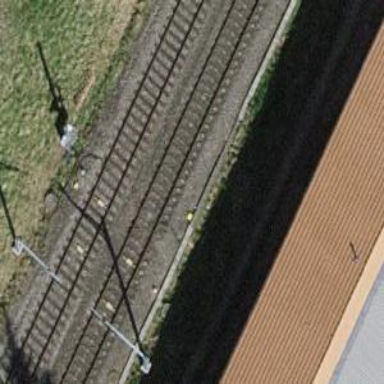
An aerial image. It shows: Railway signal.